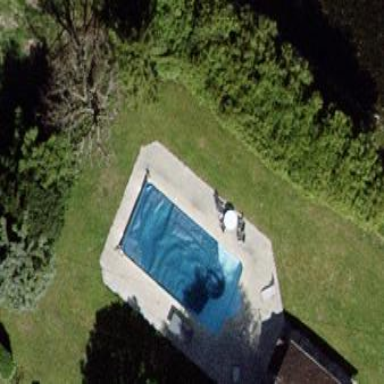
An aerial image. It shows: Swimming pool located in leisure land.